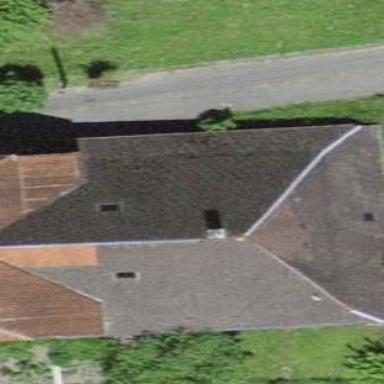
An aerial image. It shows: Farm building.